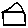
Label: house